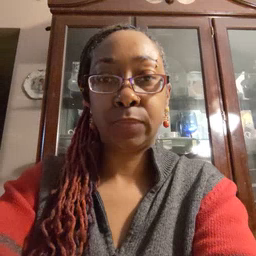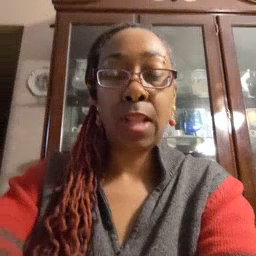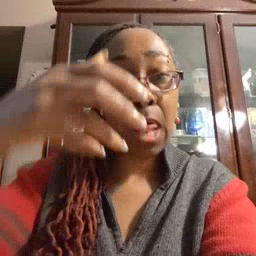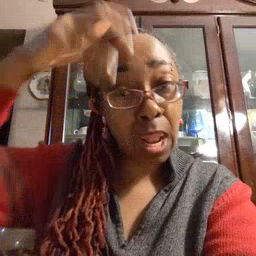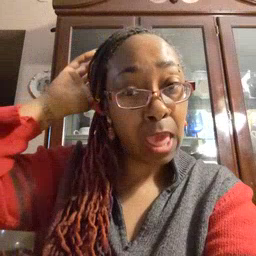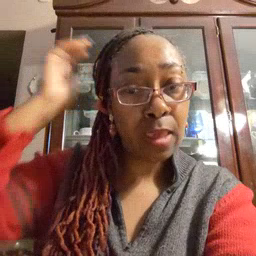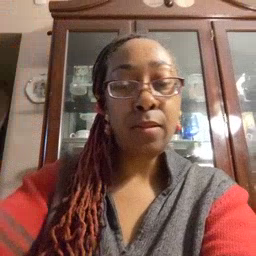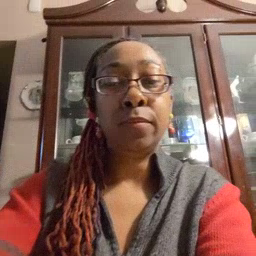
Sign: lion